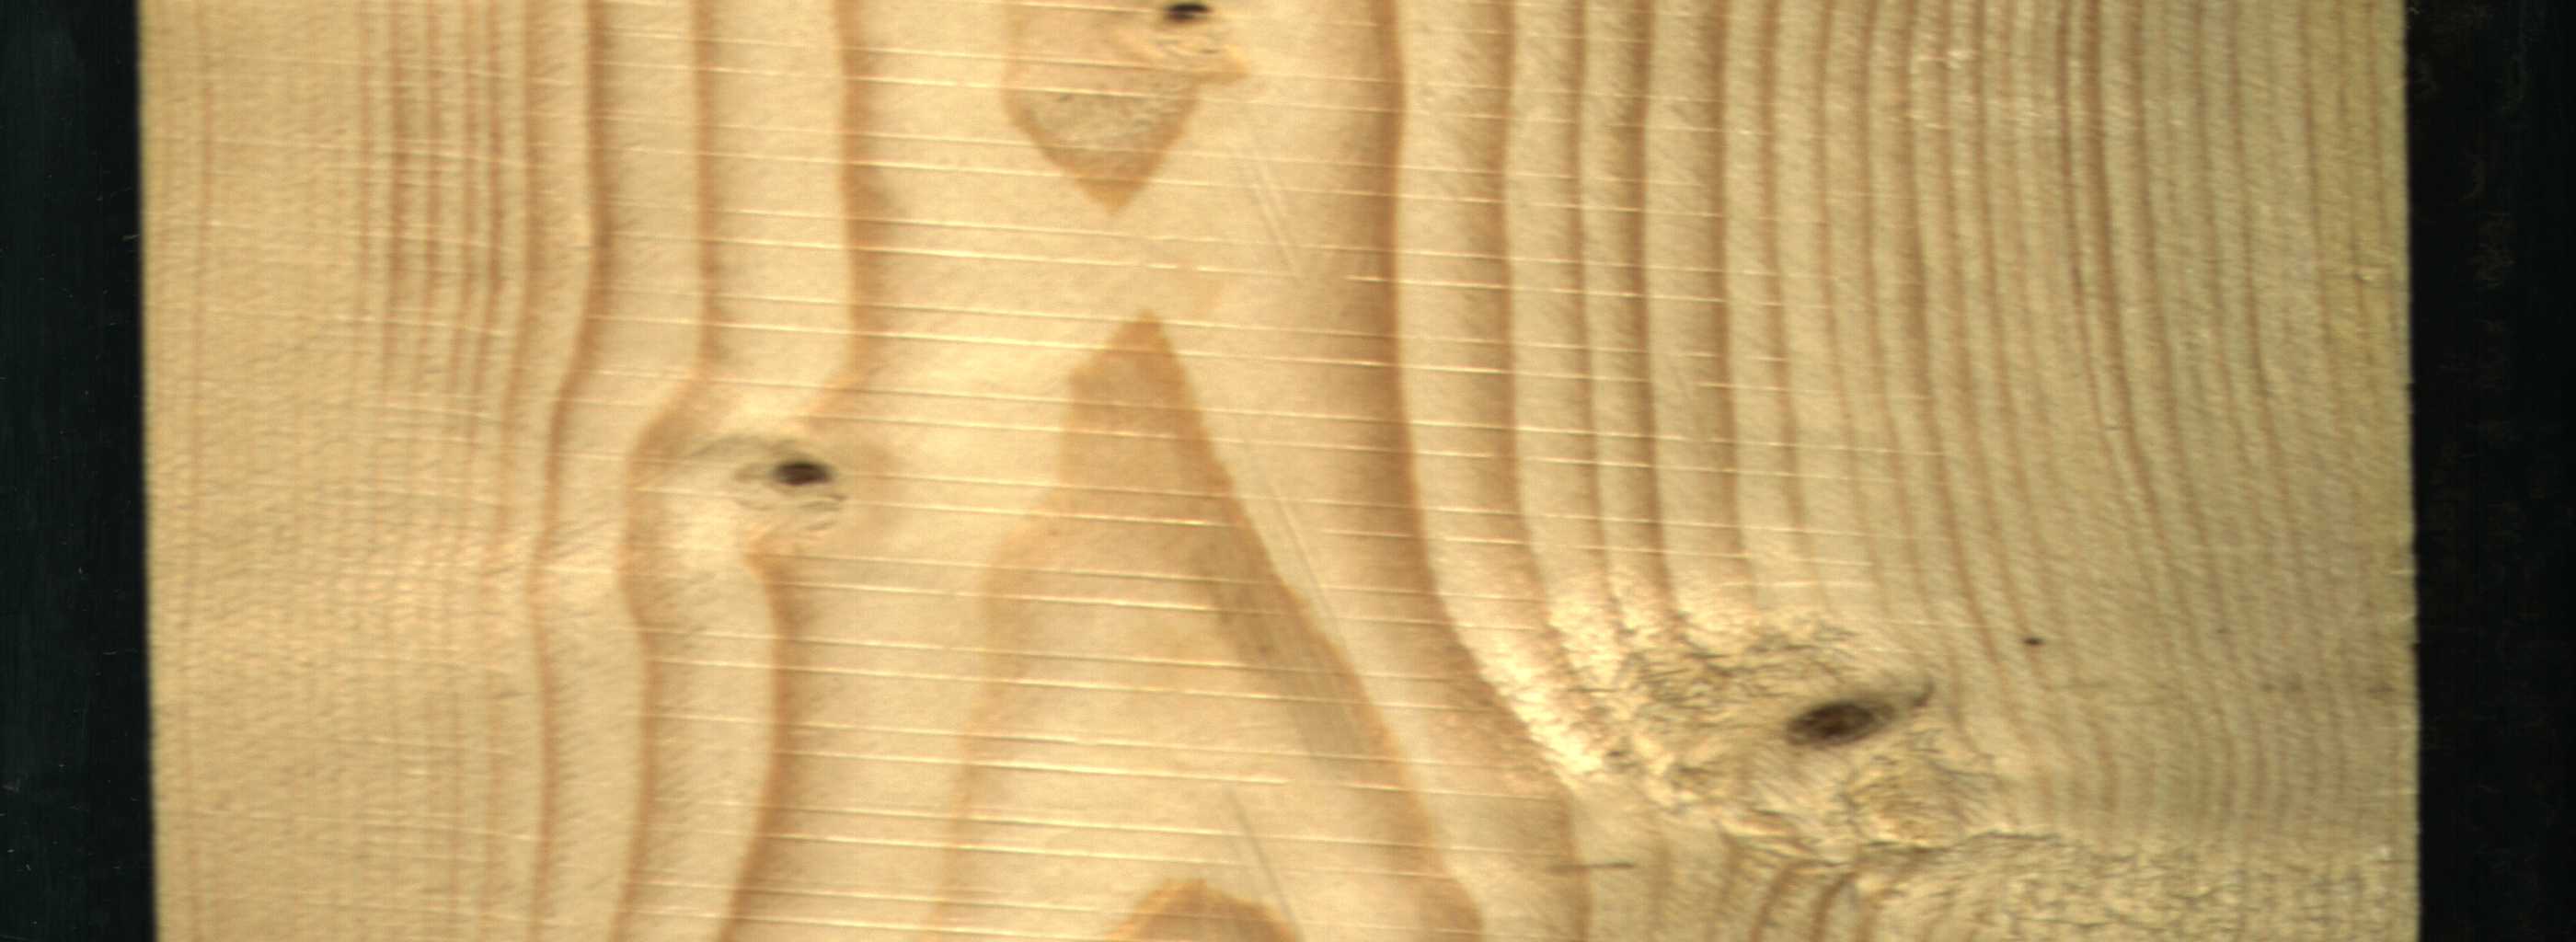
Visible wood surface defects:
Dead_Knot
Live_Knot
Live_Knot